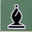
Piece: bB